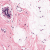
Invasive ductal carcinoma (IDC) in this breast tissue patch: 0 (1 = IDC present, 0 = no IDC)